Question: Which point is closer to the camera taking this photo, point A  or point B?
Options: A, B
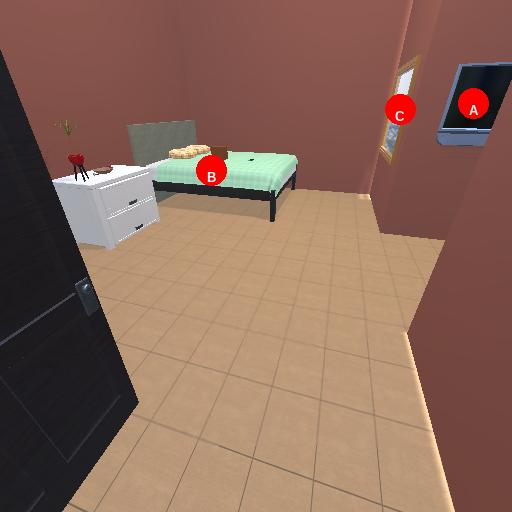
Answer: A